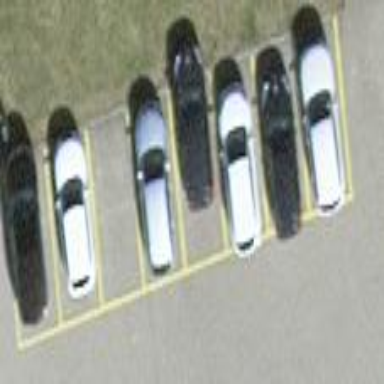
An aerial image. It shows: Parking area.